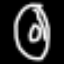
Label: donut